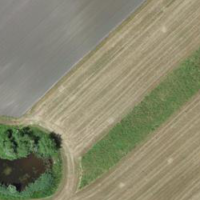
EUNIS habitat code: 25
Species observed at this site:
Cyperus esculentus